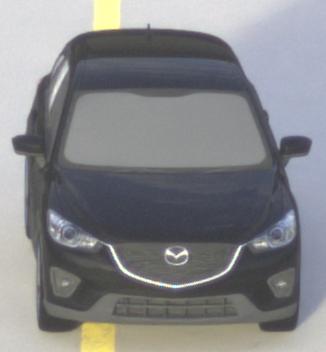
Make: Mazda
Model: CX-5 2.0 SKYACTIV-G 160
Detailed model: CX-5 (GH)
Model produced from: 2012/04
Model produced until: 2015/02
Doors: 5
Color: black
Road condition: dry road
Daytime: morning or afternoon
Contrast: medium contrast